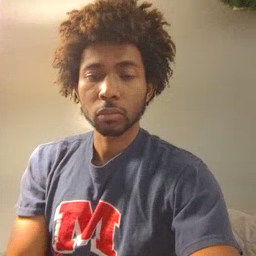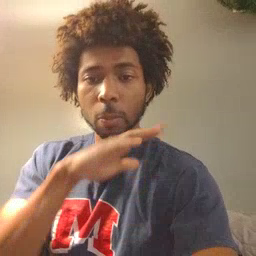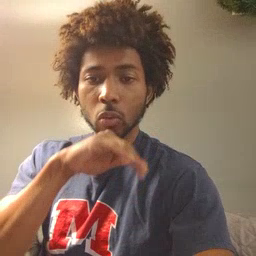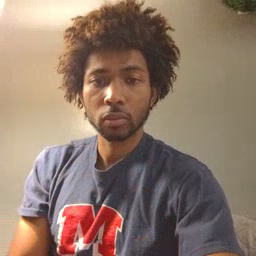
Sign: pig